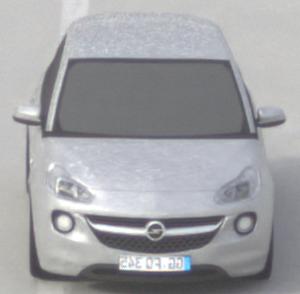
Make: Opel
Model: ADAM 1.2
Detailed model: ADAM
Model produced from: 2013/01
Model produced until: 2014/11
Doors: 3
Color: white
Road condition: dry road
Daytime: morning or afternoon
Contrast: low contrast